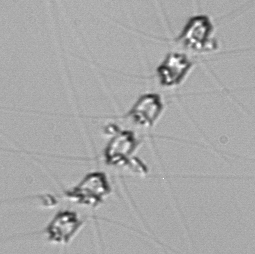
Label: Chaetoceros_didymus_TAG_external_flagellate